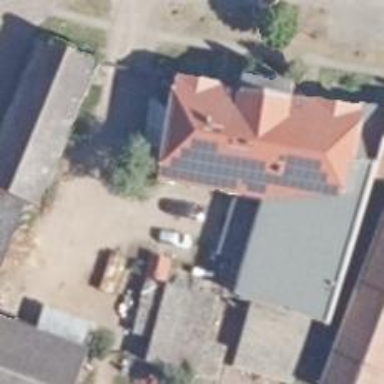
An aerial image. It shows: Solar photovoltaic panel generator producing electricity in small installation.